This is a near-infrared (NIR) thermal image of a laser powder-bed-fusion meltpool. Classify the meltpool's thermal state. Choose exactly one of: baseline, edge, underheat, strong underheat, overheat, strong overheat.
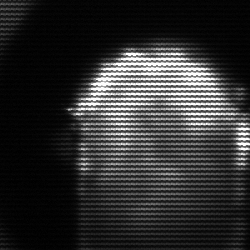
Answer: baseline